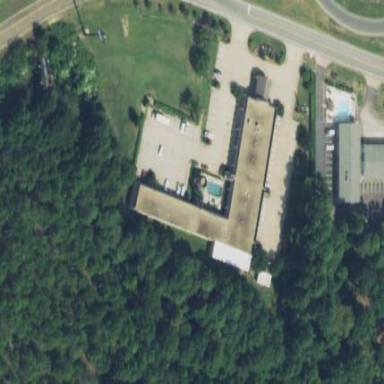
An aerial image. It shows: Hotel building.